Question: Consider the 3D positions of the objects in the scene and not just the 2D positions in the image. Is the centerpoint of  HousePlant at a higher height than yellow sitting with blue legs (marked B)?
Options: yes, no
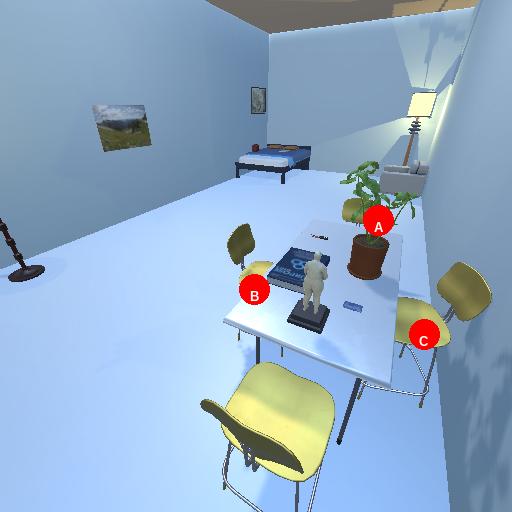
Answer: yes